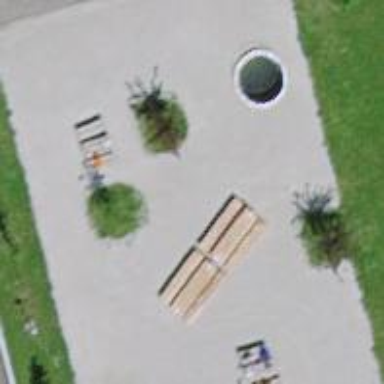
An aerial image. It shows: Picnic table located in leisure land area.